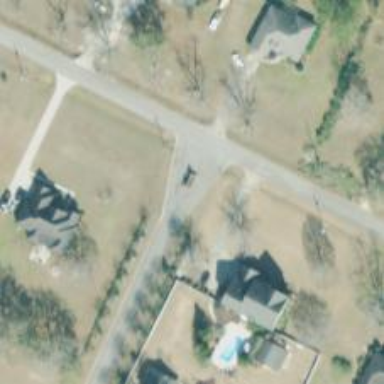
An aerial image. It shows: Residential road.